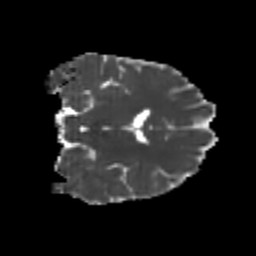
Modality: MD
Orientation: coronal
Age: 23
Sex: female
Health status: healthy
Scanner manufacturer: philips
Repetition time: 7.389 s
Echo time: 0.08599 s